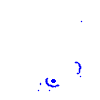
Particle: electron